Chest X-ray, AP view. Patient: 55 years old, sex F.
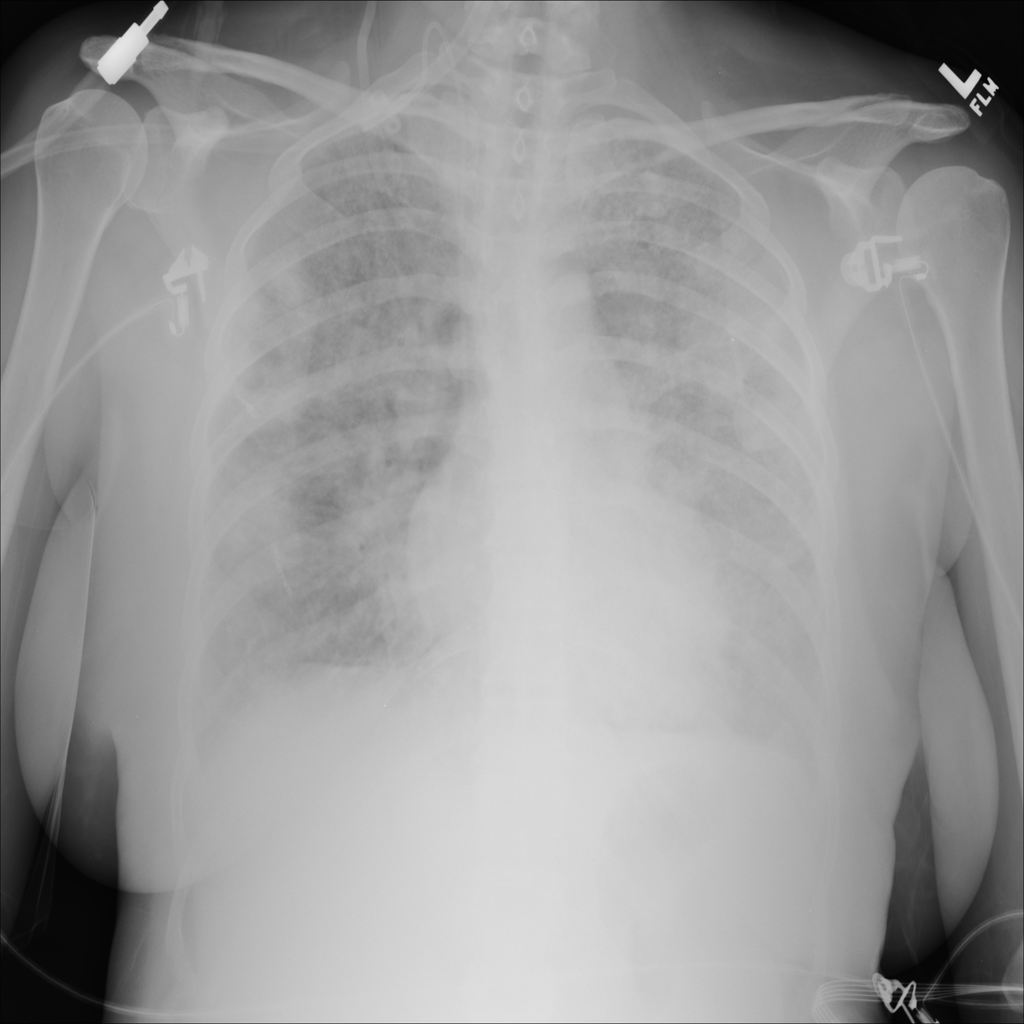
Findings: Infiltration, Nodule